Question: Brand images is my association. Image uses paperclip
In Rails Admin, I want to add images when i add a brand
'''
class Brand < ActiveRecord:Base
has_many :images, as=> :imageable
end
class Image < ActiveRecord:Base
attr_accessor :image_thumb
attr_accessible :image, :imageable_id, :imageable_type, :image_thumb
has_attached_file :image, :styles => { :medium => "300x300>", :thumb => "100x100>" }
belongs_to :imageable, :polymorphic => true
end
'''
But this is what i get

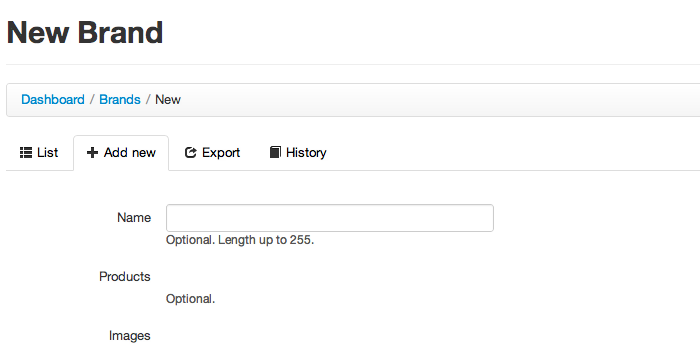
Answer: I need to add attr_accessible
'''
class Brand < ActiveRecord::Base
attr_accessible :name, :images_attributes
has_many :products
has_many :images, :as => :imageable
accepts_nested_attributes_for :images, :allow_destroy => true
end
'''